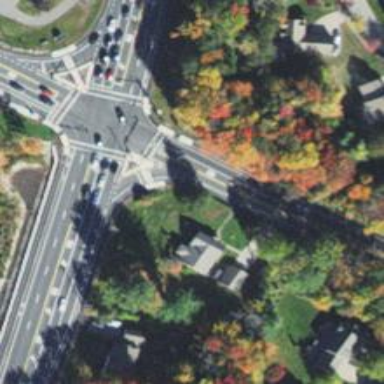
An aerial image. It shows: Crossing on the road.